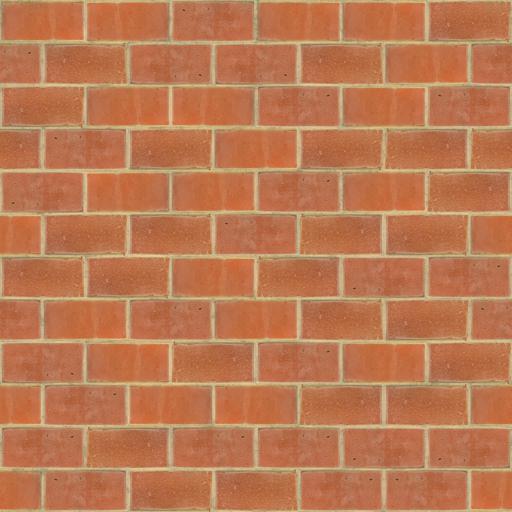
Tags: brick bricks orange stone wall